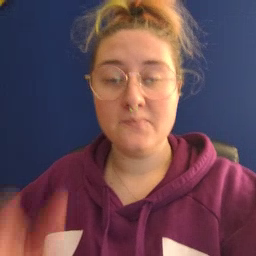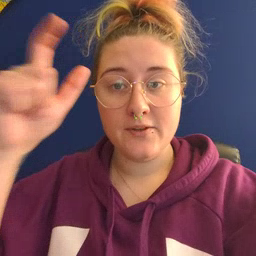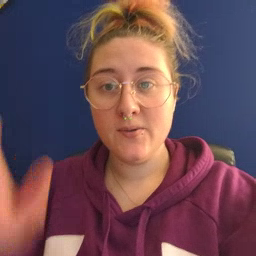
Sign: moon